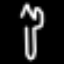
Label: fork